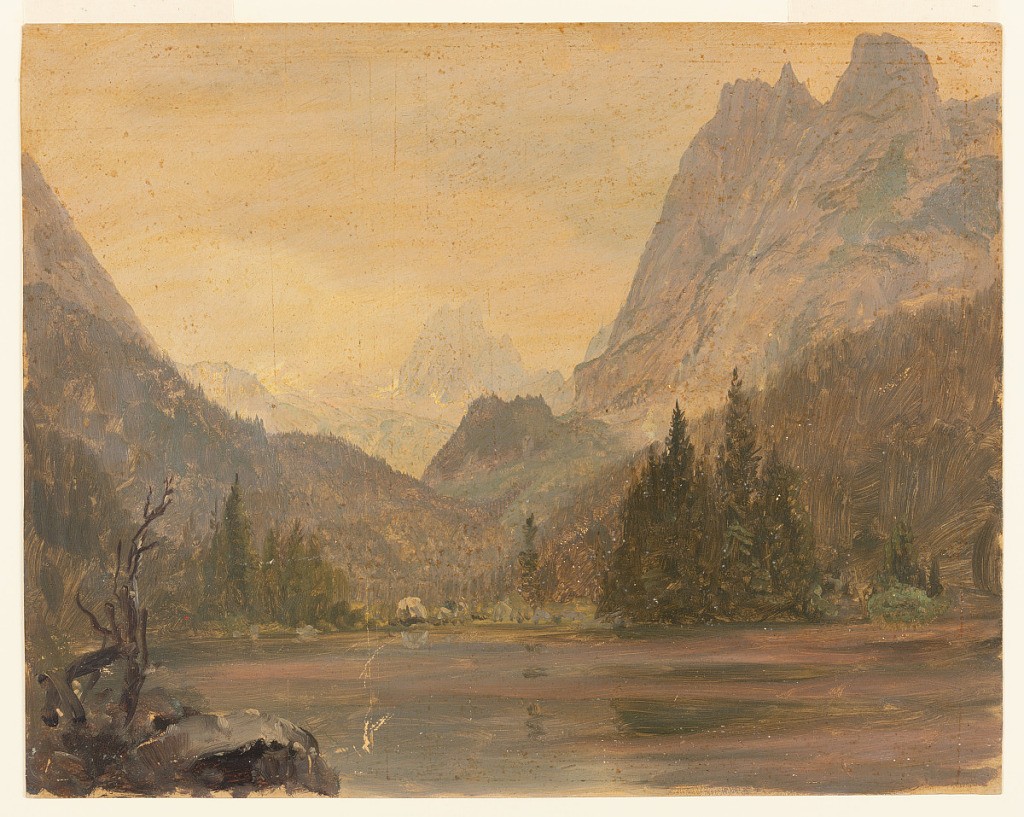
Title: Alpine Lake
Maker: Frederic Edwin Church, American, 1826–1900
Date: June - August, 1868
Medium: Oil paint and graphite on tan paperboard
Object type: Drawing
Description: Landscape study showing a view of an alpine lake surrounded by towering mountains. Framed by a dead tree at left, the waters of the lake extend from the foreground to the middle distance, where they meet a wooded shoreline. Hills rise abruptly at left and right while a steep and sharp stone mountain rises just beyond them to the right. A jagged and snow-capped mountain is visible in the background at center. Above, the sky is filled with clouds.